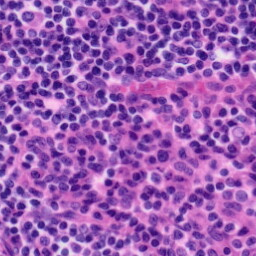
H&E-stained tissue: Tonsil